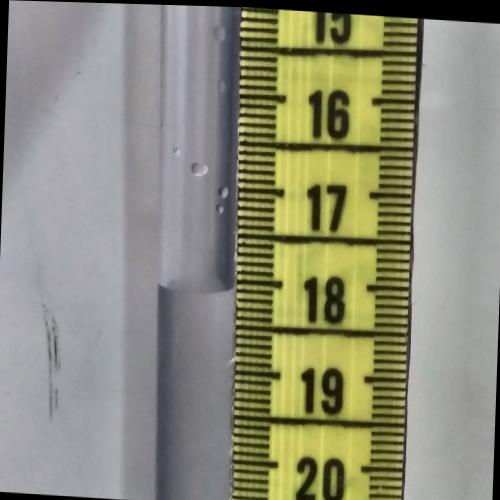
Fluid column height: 18.1 cm